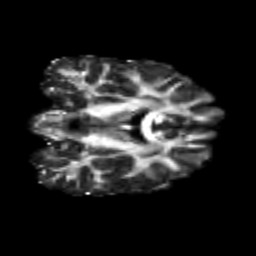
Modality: FA
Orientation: coronal
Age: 24
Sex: male
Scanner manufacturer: siemens
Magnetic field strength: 3 T
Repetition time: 3.5 s
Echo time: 0.125 s